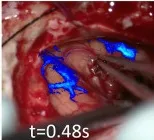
Post resection laser speckle contrast imaging (LSCI) overlay video demonstrating real time blood flow changes in response to the temporary occlusion on the artery. (B-D) LSCI overlay frames at different timepoints during artery occlusion.
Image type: radiology (ct)